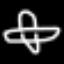
Label: airplane